Question: I'm rather new to the ASP.net MVC world and I'm trying to figure out how to render a group of checkboxes that are strongly typed to a view model. In webforms I would just use the checkboxlist control but im a bit lost with MVC.
I'm building a simple contact form for a wedding planning business and need to pass whatever checkbox values the user selects to my controller.
The form checkboxes need to look like this:

Your help would be greatly appreciated. Thanks!
Here's what I have so far.
CONTROLLER
'''
[HttpPost]
public ActionResult Contact(ContactViewModel ContactVM)
{
if (!ModelState.IsValid)
{
return View(ContactVM);
}
else
{
//Send email logic
return RedirectToAction("ContactConfirm");
}
}
'''
VIEW MODEL
'''
public class ContactViewModel
{
[Required]
public string Name { get; set; }
[Required]
public string Phone { get; set; }
[Required]
[DataType(DataType.EmailAddress)]
public string Email { get; set; }
[Required]
public string Subject { get; set; }
public IEnumerable<SelectListItem> SubjectValues
{
get
{
return new[]
{
new SelectListItem { Value = "General Inquiry", Text = "General Inquiry" },
new SelectListItem { Value = "Full Wedding Package", Text = "Full Wedding Package" },
new SelectListItem { Value = "Day of Wedding", Text = "Day of Wedding" },
new SelectListItem { Value = "Hourly Consultation", Text = "Hourly Consultation" }
};
}
}
//Not sure what I should do for checkboxes...
}
'''
VIEW
'''
@model NBP.ViewModels.ContactViewModel
@{
ViewBag.Title = "Contact";
Layout = "~/Views/Shared/_Layout.cshtml";
}
@using (Html.BeginForm())
{
<div id="ContactContainer">
<div><span class="RequiredField">*&nbsp;</span>Your Name:</div>
<div>
@Html.TextBoxFor(model => model.Name)
</div>
<div><span class="RequiredField">*&nbsp;</span>Your Phone:</div>
<div>
@Html.TextBoxFor(model => model.Phone)
</div>
<div><span class="RequiredField">*&nbsp;</span>Your Email:</div>
<div>
@Html.TextBoxFor(model => model.Email)
</div>
<div>Subject:</div>
<div>
@Html.DropDownListFor(model => model.Subject, Model.SubjectValues)
</div>
<div>Vendor Assistance:</div>
<div>
<!-- CHECKBOXES HERE -->
</div>
<div>
<input id="btnSubmit" type="submit" value="Submit" />
</div>
</div>
}
'''
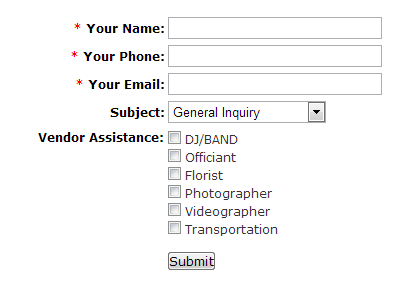
Answer: You could enrich your view model:
'''
public class VendorAssistanceViewModel
{
public string Name { get; set; }
public bool Checked { get; set; }
}
public class ContactViewModel
{
public ContactViewModel()
{
VendorAssistances = new[]
{
new VendorAssistanceViewModel { Name = "DJ/BAND" },
new VendorAssistanceViewModel { Name = "Officiant" },
new VendorAssistanceViewModel { Name = "Florist" },
new VendorAssistanceViewModel { Name = "Photographer" },
new VendorAssistanceViewModel { Name = "Videographer" },
new VendorAssistanceViewModel { Name = "Transportation" },
}.ToList();
}
[Required]
public string Name { get; set; }
[Required]
public string Phone { get; set; }
[Required]
[DataType(DataType.EmailAddress)]
public string Email { get; set; }
[Required]
public string Subject { get; set; }
public IEnumerable<SelectListItem> SubjectValues
{
get
{
return new[]
{
new SelectListItem { Value = "General Inquiry", Text = "General Inquiry" },
new SelectListItem { Value = "Full Wedding Package", Text = "Full Wedding Package" },
new SelectListItem { Value = "Day of Wedding", Text = "Day of Wedding" },
new SelectListItem { Value = "Hourly Consultation", Text = "Hourly Consultation" }
};
}
}
public IList<VendorAssistanceViewModel> VendorAssistances { get; set; }
}
'''
Controller:
'''
public class HomeController : Controller
{
public ActionResult Index()
{
return View(new ContactViewModel());
}
[HttpPost]
public ActionResult Index(ContactViewModel model)
{
if (!ModelState.IsValid)
{
return View(model);
}
//Send email logic
return RedirectToAction("ContactConfirm");
}
}
'''
View:
'''
@using (Html.BeginForm())
{
<div id="ContactContainer">
<div><span class="RequiredField">*&nbsp;</span>Your Name:</div>
<div>
@Html.TextBoxFor(model => model.Name)
</div>
<div><span class="RequiredField">*&nbsp;</span>Your Phone:</div>
<div>
@Html.TextBoxFor(model => model.Phone)
</div>
<div><span class="RequiredField">*&nbsp;</span>Your Email:</div>
<div>
@Html.TextBoxFor(model => model.Email)
</div>
<div>Subject:</div>
<div>
@Html.DropDownListFor(model => model.Subject, Model.SubjectValues)
</div>
<div>Vendor Assistance:</div>
<div>
@for (int i = 0; i < Model.VendorAssistances.Count; i++)
{
<div>
@Html.HiddenFor(x => x.VendorAssistances[i].Name)
@Html.CheckBoxFor(x => x.VendorAssistances[i].Checked)
@Html.LabelFor(x => x.VendorAssistances[i].Checked, Model.VendorAssistances[i].Name)
</div>
}
</div>
<div>
<input id="btnSubmit" type="submit" value="Submit" />
</div>
</div>
}
'''